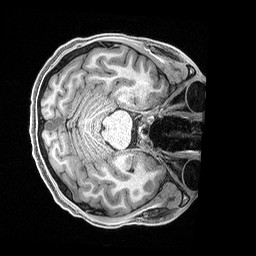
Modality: T1w
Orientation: axial
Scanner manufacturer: siemens
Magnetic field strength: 3 T
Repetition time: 2.4 s
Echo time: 0.00122 s